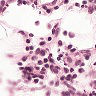
Metastatic tissue present: no